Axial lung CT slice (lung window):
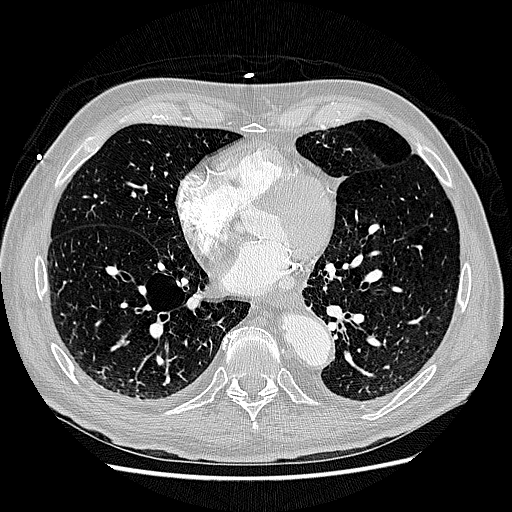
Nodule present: no